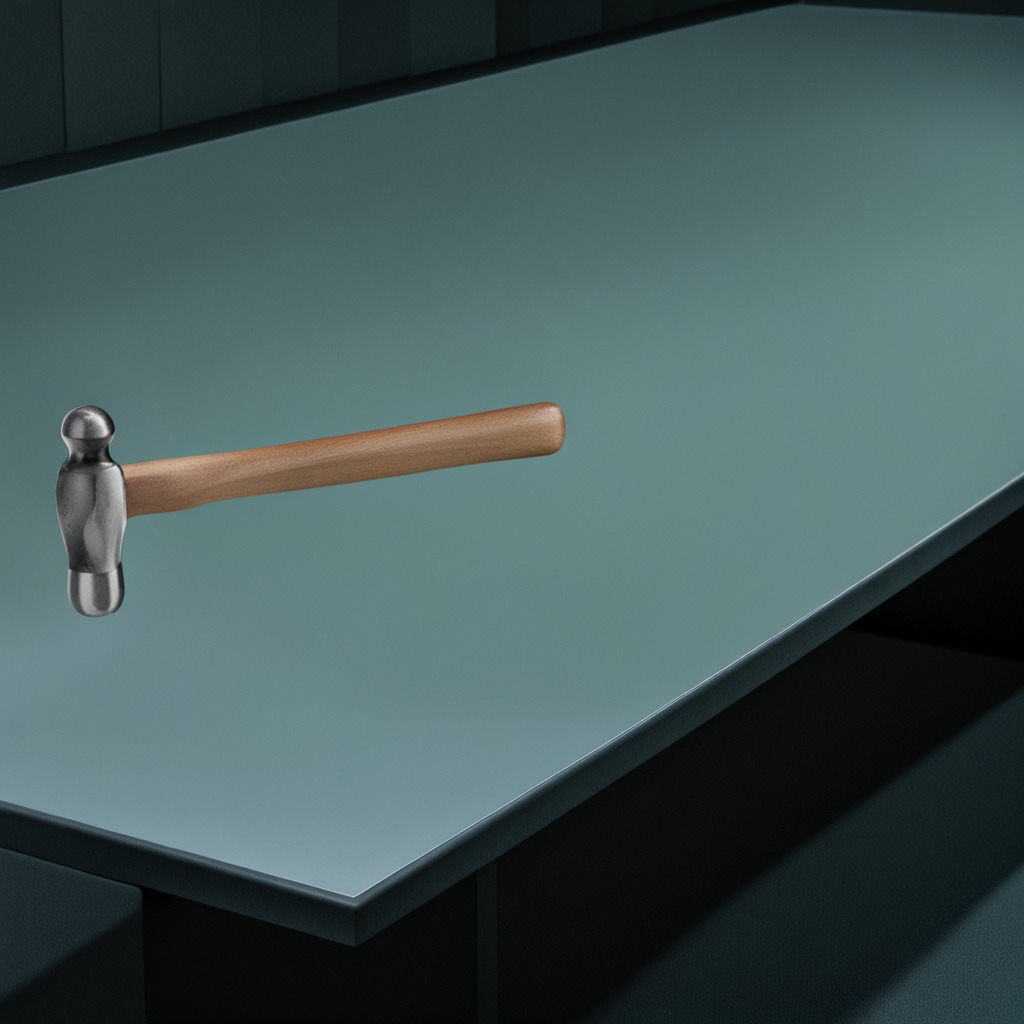
A hammer lying on the table.